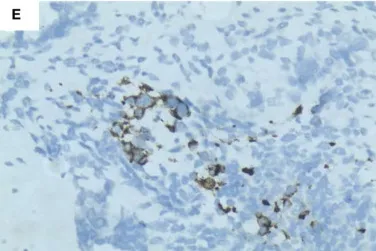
Immunohistochemical images of the pulmonary blastoma patient. (E) Desmin positive (Microscopic magnificationx200).
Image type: pathology (immunostaining)